Question: I'm new to GWT and therefore need help with the following:
I am working with UIBinder and need to arrange three gwt buttons with dynamic labels in a special way (see picture attached). How do I do this? I'm grateful for any help!

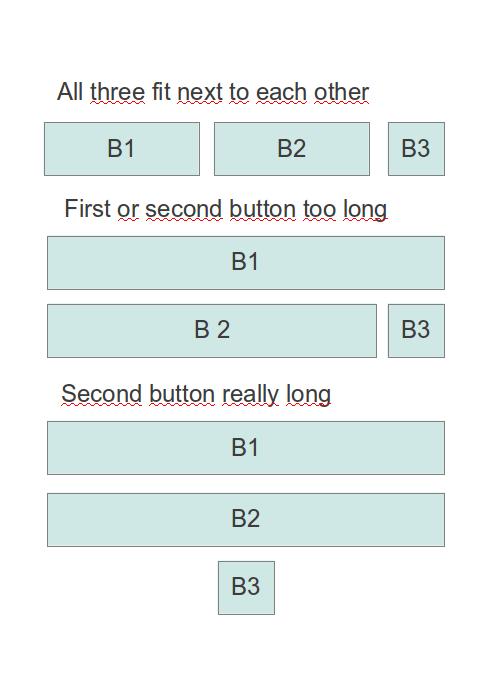
Answer: As I said in my comment you just arrange your widgets with an additional CSS style to float them left. As a GWT container, there is <URL>.
CSS:
'''
.yourWidget {
float: left;
..other styles..
}
.container {
width: 300px;
overflow: hidden;
}
'''
Code:
'''
YourButtonWidget w1 = new YourButtonWidget("Some long label");
w1.addStyleNames("yourWidget"):
YourButtonWidget w2 = new YourButtonWidget("Label");
w2.addStyleNames("yourWidget"):
YourButtonWidget w3 = new YourButtonWidget("Another Label");
w3.addStyleNames("yourWidget"):
FlowPanel container = new FlowPanel();
container.add(w1);
container.add(w2);
container.add(w3);
'''
Obviously you can integrate the CSS style as part of your widget representing your button. Just remember that your widget must assign a width to itself or 'float: left;' obviously won't work.
I just read your last comment, for that you would have to just develop an algorithm to adjust the button 1 and 2 width to fill all available space in the container. 'float: left;' will stil work, you just have to work out the size of the buttons.
With 3 buttons it's easy (where button1Width and button2Width are dynamic and button3Width is fixed), here is how to work out the final widths (continuing from above):
'''
int containerWidth = container.getElement().getOffsetWidth();
int button1Width = w1.getElement().getOffsetWidth();
int button2Width = w2.getElement().getOffsetWidth();
int button3Width = w3.getElement().getOffsetWidth();
if ( (button1Width + button2Width) > containerWidth ) {
button1Width = containerWidth;
if (( button2Width + button3Width ) > containerWidth) {
button2Width = containerWidth;
} else {
button2Width = containerWidth - button3Width;
}
} else {
button2Width = containerWidth - button1Width;
}
w1.getElement().getStyle().setWidth(button1Width,Unit.PX);
w2.getElement().getStyle().setWidth(button2Width,Unit.PX);
w3.getElement().getStyle().setWidth(button3Width,Unit.PX);
'''
Just make sure that you do these adjustments you attach everything to the DOM, otherwise the widths will not be available obviously.